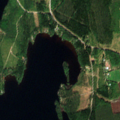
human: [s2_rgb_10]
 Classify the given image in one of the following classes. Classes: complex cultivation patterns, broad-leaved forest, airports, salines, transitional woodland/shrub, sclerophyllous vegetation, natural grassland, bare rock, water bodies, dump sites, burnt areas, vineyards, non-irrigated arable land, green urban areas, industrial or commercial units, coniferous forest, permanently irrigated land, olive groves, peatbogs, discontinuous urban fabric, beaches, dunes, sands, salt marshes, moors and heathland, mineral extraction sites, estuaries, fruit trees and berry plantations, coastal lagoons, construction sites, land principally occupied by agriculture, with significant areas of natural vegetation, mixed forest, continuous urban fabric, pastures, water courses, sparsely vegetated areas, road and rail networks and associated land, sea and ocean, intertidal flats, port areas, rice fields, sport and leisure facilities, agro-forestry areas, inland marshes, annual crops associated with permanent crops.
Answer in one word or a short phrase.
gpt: land principally occupied by agriculture, with significant areas of natural vegetation, coniferous forest, mixed forest, water bodies